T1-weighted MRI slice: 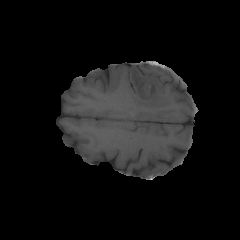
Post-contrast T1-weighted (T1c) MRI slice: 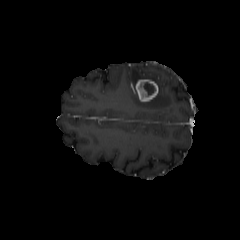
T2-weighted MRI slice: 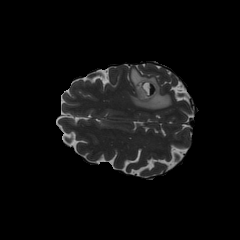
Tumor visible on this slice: yes